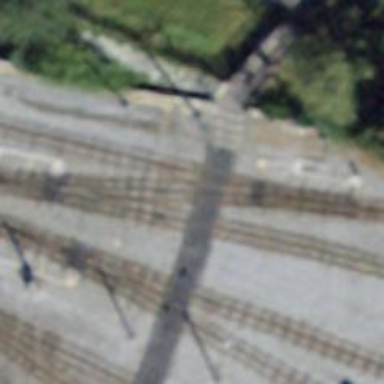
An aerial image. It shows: Railway crossing.